Interaction volume radius: 5 \u00c5
Interaction volume height: 20 \u00c5
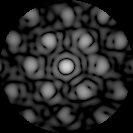
Disorder parameter: 0.2985